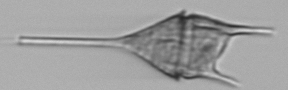
Label: Tripos_lineatus